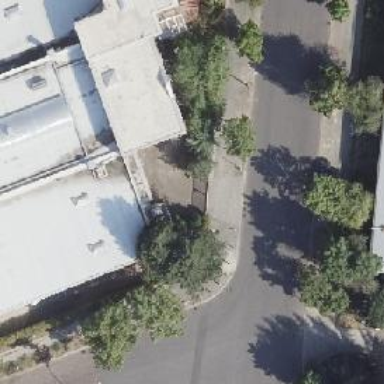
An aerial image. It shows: There is parking obstacle present.